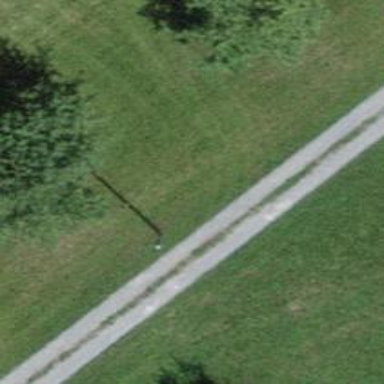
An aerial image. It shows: Utility pole in the area.